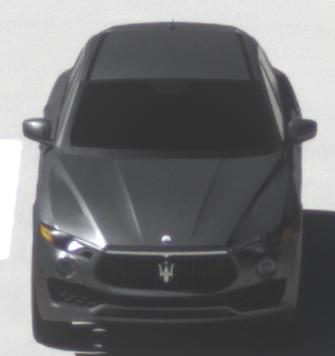
Make: Maserati
Model: Levante GT Hybrid
Detailed model: Levante
Model produced from: 2021/07
Model produced until: 2022/10
Doors: 4
Color: gray
Road condition: dry road
Daytime: midday
Contrast: high contrast